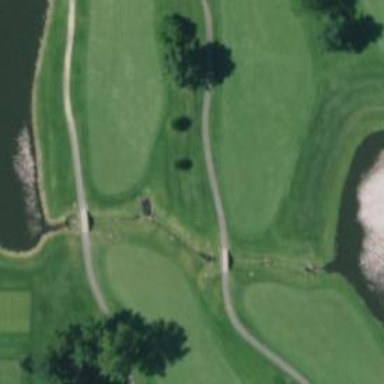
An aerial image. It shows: Bridge over path used as golf cartpath.